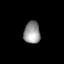
Tissue: lung
Cell type: Epithelial cells
Senescence score: 0.1587
Nuclear area (px): 357
Mean DAPI intensity: 150.238